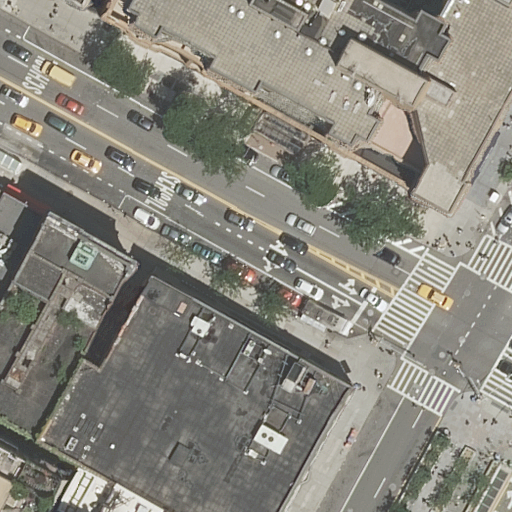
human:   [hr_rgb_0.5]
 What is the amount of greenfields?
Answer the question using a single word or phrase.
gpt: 0

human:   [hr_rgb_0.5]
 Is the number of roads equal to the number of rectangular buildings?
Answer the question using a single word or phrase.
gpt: yes

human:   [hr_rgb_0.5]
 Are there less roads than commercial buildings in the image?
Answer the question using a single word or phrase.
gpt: no

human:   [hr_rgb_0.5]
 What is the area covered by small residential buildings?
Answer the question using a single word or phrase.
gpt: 80m2

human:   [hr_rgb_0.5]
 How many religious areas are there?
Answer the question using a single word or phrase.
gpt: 0

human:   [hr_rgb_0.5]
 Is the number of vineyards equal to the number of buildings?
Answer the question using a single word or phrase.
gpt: no

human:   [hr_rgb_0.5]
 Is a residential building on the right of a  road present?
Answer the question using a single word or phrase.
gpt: yes

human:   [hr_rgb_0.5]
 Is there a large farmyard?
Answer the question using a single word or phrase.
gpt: no

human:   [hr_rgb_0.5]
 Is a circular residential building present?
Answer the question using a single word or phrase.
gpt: no

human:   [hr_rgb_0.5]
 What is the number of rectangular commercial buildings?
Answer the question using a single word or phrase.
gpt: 0

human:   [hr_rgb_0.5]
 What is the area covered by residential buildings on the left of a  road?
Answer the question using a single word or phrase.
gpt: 2127m2

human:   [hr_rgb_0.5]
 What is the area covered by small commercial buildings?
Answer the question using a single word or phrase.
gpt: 0m2

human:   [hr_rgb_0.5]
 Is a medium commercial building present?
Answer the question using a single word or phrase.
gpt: no

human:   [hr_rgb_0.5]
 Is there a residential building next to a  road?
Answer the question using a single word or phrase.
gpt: yes

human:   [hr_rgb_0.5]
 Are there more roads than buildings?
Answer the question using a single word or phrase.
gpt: no

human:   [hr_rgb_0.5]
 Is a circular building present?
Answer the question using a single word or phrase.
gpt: no

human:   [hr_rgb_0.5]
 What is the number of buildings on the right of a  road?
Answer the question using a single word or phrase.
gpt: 1

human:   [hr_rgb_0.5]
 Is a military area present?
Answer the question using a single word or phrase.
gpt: no

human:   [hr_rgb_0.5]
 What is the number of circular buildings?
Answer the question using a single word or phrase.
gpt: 0

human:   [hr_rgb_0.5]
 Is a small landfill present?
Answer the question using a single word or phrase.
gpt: no

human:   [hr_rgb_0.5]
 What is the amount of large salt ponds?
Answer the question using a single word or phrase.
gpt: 0

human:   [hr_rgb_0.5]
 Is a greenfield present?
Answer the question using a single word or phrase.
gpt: no

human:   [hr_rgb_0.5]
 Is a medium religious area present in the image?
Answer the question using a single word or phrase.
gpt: no

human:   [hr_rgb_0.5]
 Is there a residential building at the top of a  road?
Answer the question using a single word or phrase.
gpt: yes

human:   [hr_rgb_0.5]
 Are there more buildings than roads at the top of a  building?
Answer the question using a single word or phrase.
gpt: yes

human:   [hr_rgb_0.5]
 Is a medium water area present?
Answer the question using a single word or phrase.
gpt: no

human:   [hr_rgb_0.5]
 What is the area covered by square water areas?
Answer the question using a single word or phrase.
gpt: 0m2

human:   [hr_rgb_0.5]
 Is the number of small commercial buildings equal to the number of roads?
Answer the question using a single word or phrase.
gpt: no

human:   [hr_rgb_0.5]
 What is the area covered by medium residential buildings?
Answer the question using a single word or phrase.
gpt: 1104m2

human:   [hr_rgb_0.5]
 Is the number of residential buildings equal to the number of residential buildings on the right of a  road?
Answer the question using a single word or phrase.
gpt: no

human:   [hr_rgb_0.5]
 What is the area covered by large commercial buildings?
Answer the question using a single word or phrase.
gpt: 0m2

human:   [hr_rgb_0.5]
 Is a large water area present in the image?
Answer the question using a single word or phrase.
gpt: no

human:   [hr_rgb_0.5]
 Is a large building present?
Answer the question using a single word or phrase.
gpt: yes

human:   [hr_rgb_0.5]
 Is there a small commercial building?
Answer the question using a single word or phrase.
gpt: no

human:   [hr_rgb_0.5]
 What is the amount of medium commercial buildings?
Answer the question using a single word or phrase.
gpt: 0

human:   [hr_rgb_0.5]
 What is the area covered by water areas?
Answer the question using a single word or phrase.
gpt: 0m2